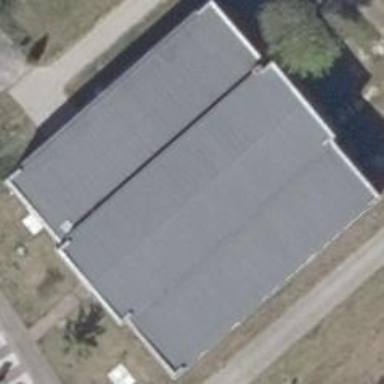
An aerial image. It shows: Industrial building with flat roof. It is classified as water works facility.